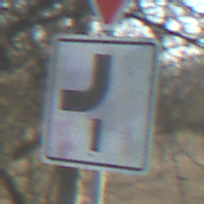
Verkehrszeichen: VerlaufVorfahrtsstrasse7
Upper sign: VorfahrtGewaehren
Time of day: MorningAfternoon
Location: Outdoor (Nature)
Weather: Clear
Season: NotSpecified
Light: Natural